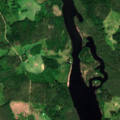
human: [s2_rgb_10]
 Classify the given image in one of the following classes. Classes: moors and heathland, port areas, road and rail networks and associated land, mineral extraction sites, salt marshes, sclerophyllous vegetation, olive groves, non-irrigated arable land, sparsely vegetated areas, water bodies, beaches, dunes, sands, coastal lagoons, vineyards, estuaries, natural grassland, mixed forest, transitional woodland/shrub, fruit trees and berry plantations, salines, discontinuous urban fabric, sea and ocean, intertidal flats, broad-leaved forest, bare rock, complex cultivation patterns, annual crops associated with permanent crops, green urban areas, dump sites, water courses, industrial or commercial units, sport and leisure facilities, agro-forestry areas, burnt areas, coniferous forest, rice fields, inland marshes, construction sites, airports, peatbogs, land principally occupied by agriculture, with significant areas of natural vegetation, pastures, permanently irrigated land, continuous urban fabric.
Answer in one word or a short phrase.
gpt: broad-leaved forest, coniferous forest, mixed forest, water bodies